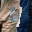
Label: 4